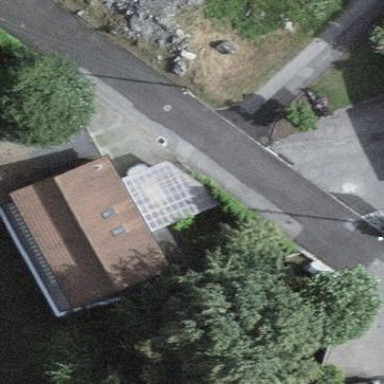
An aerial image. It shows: Detached building with gabled roof.